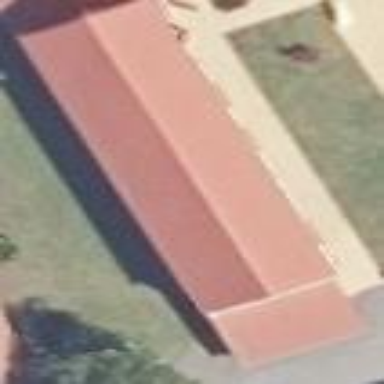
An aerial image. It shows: Building with gabled roof.